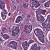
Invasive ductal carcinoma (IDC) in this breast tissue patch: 1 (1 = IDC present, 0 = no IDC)